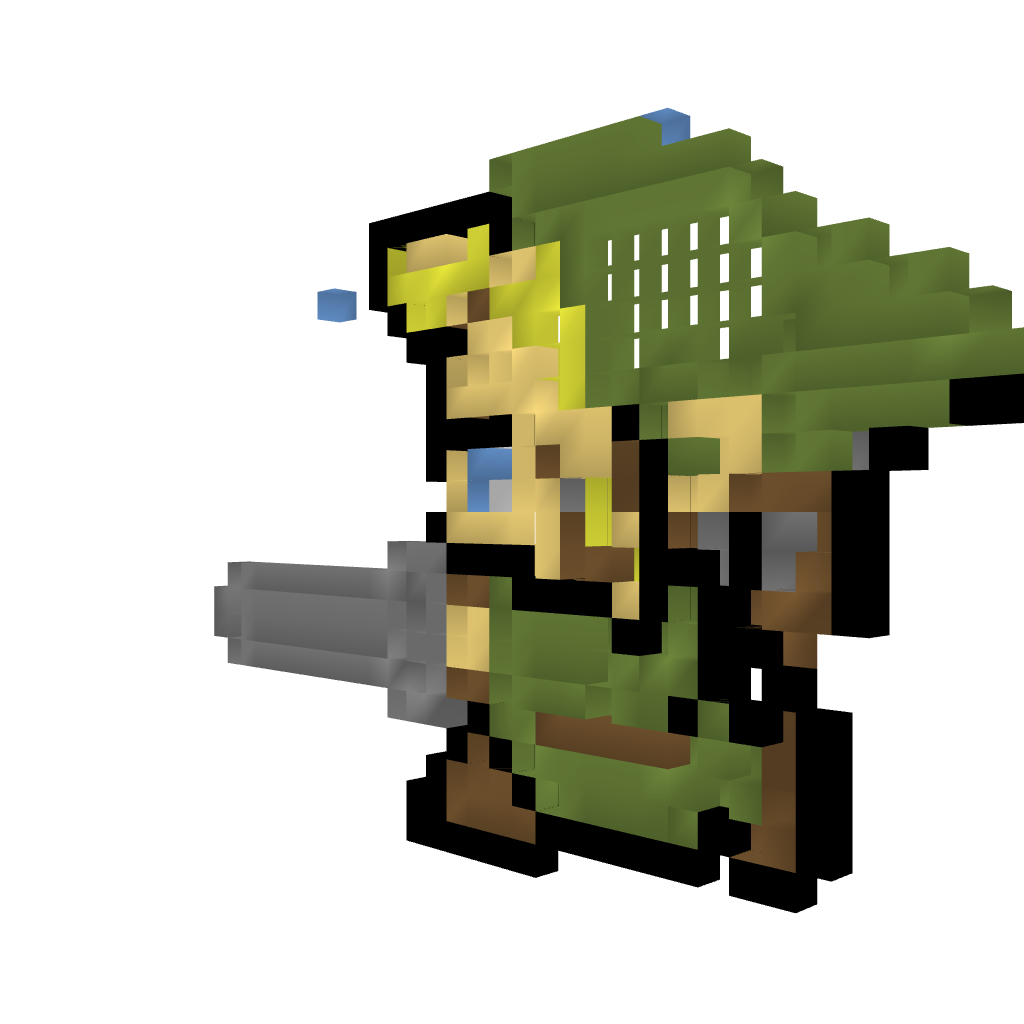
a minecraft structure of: Link Pixel art high quality